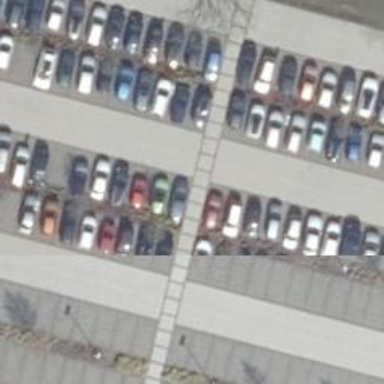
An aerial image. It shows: Road serving as parking aisle.